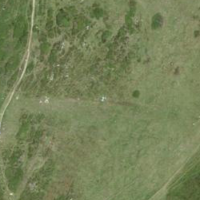
EUNIS habitat code: 26
Species observed at this site:
Arnica montana